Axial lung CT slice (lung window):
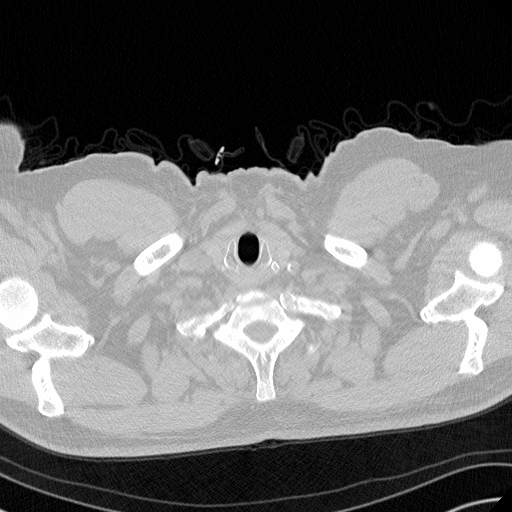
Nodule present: no